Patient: sex M, age 53
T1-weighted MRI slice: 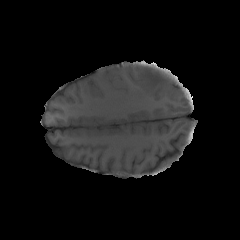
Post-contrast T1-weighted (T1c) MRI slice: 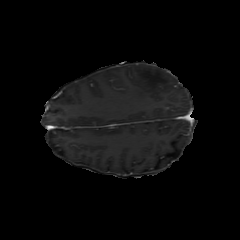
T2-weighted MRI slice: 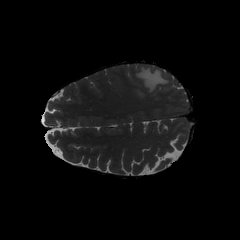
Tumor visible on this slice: yes
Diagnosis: Glioblastoma, IDH-wildtype
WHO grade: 4